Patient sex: M
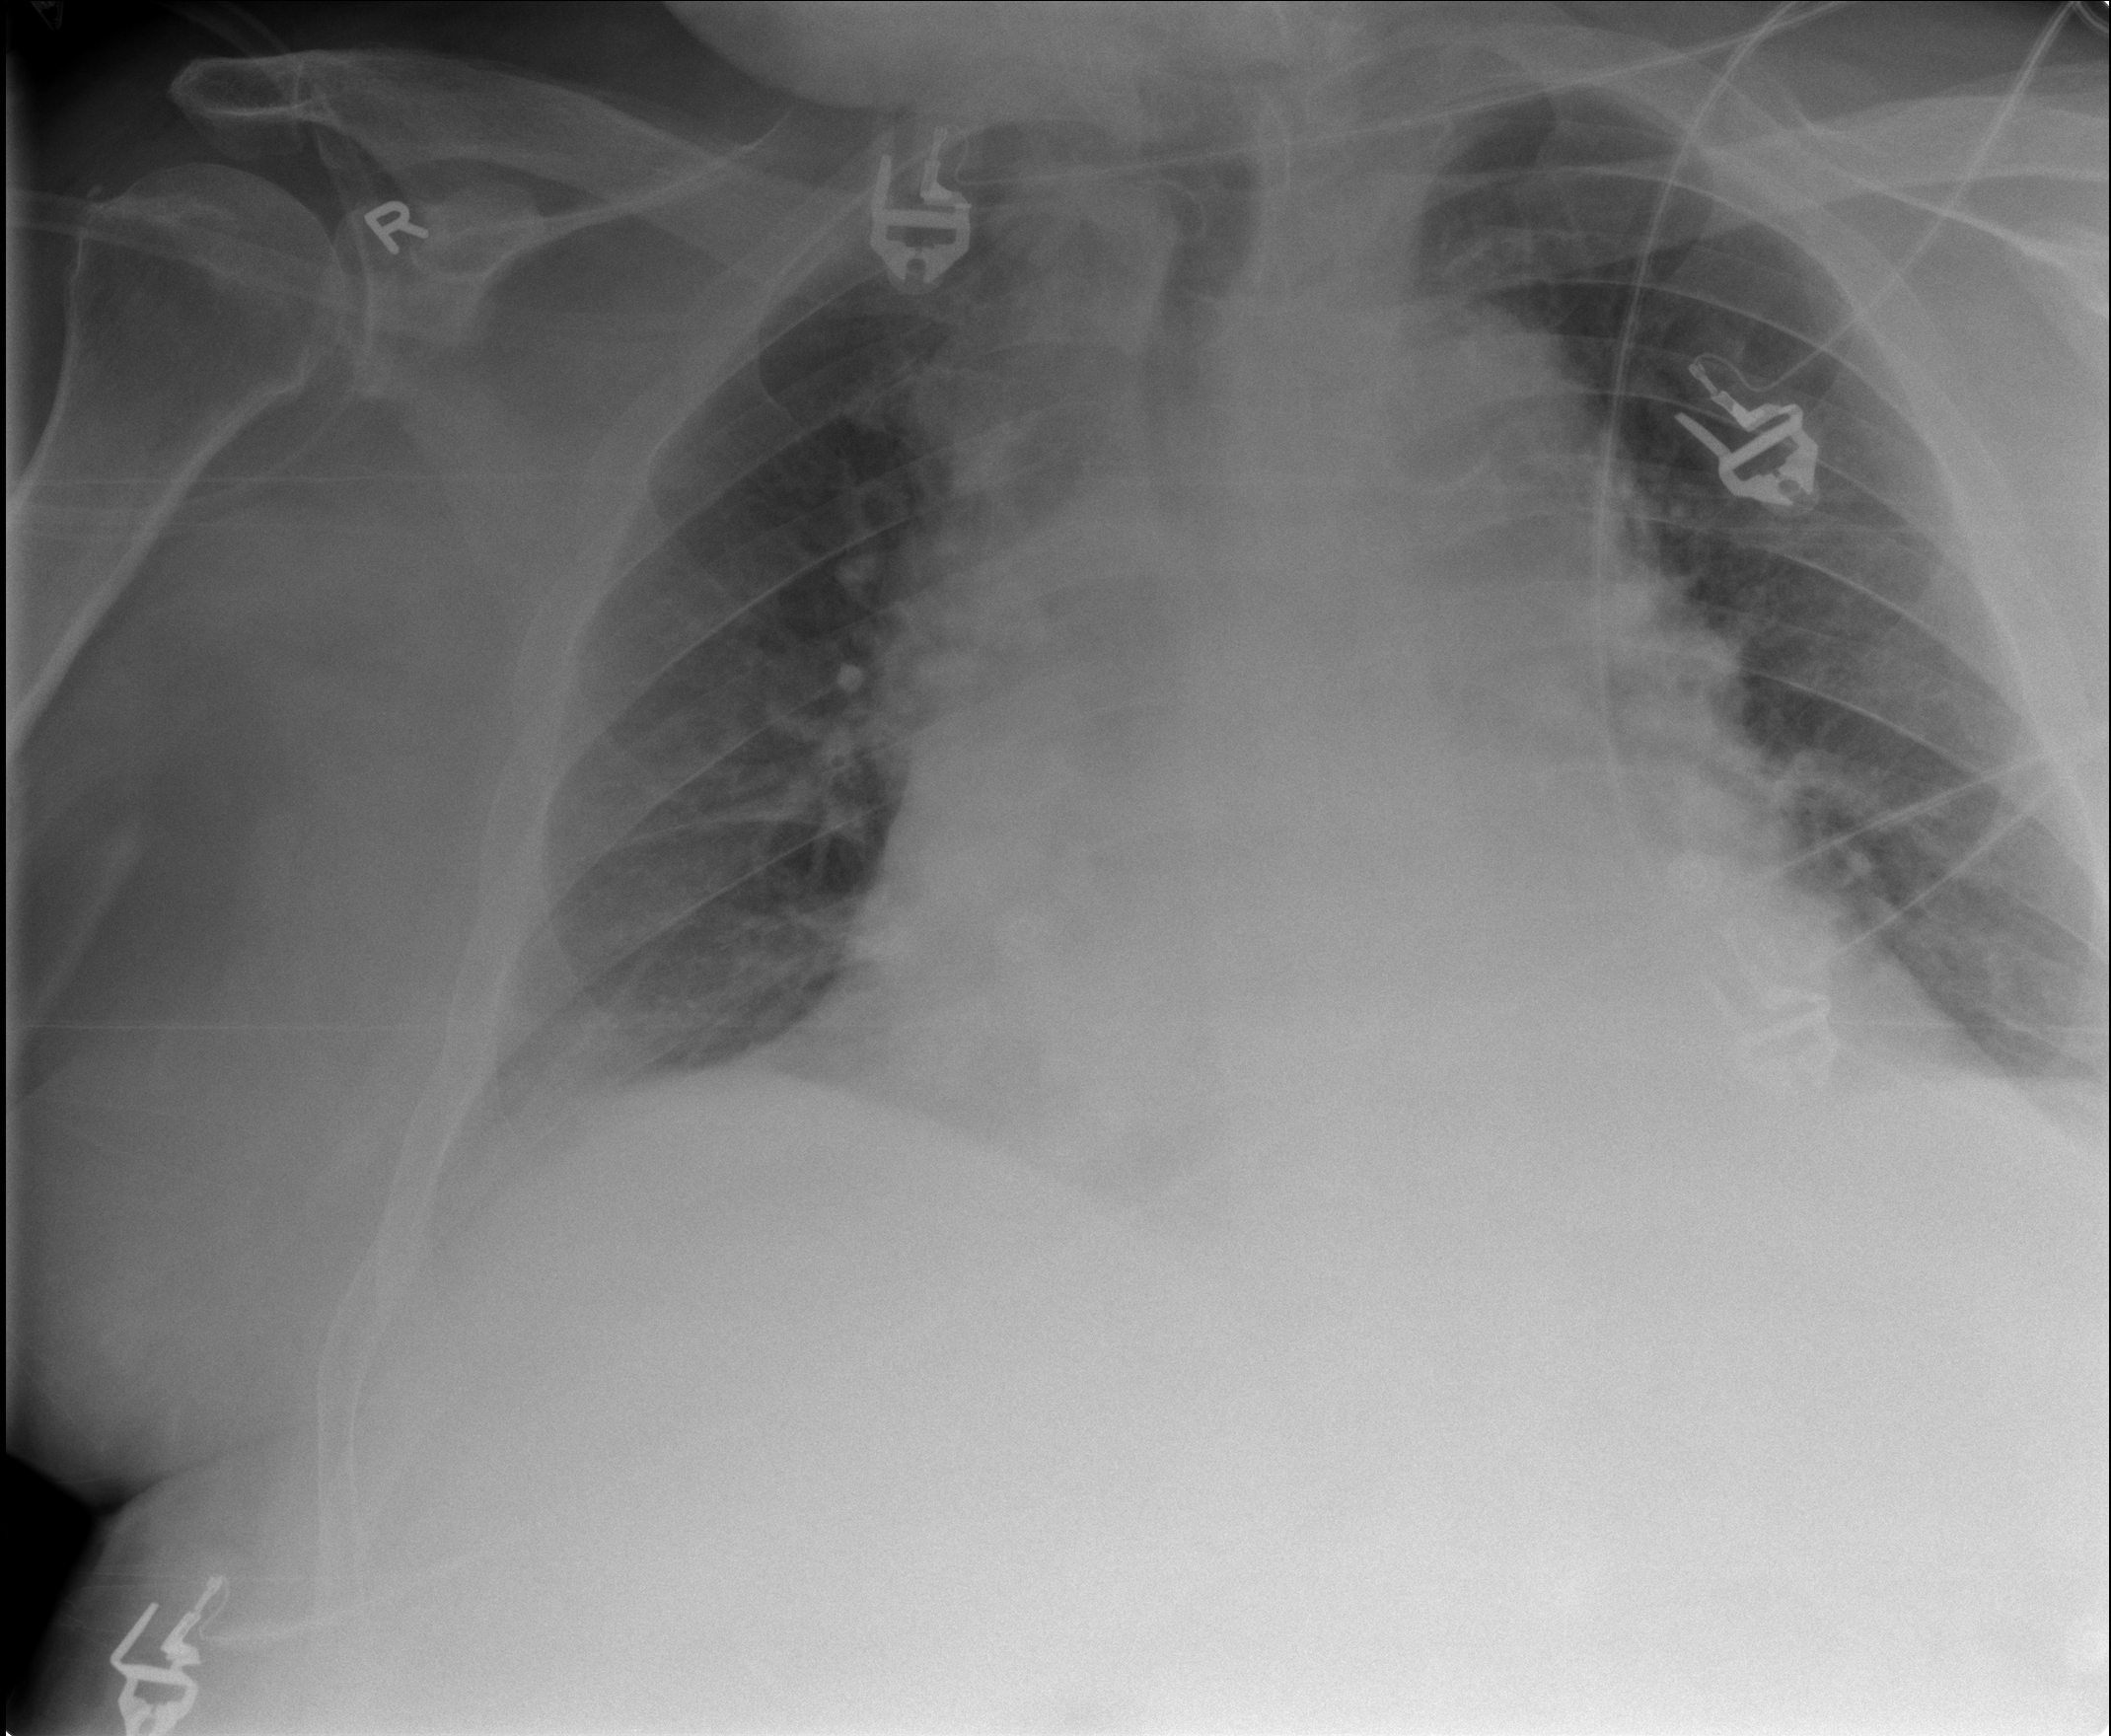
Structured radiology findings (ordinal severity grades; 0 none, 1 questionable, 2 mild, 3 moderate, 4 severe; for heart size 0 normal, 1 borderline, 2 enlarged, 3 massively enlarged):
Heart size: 2
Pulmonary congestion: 2
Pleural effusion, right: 2
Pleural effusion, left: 0
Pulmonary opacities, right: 0
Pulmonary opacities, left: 0
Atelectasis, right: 2
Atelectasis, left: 2